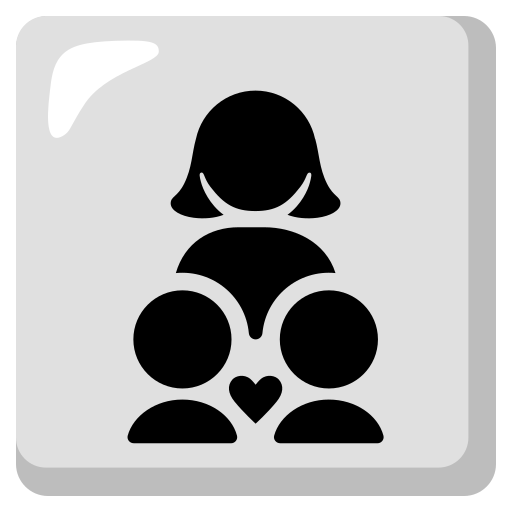
Emoji: 👩‍👦‍👦